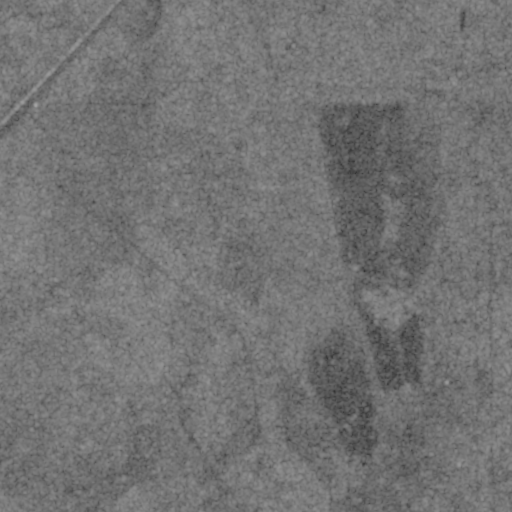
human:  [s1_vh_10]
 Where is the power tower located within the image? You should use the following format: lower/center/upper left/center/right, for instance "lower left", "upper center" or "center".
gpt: The power tower is located in the upper left of the image.
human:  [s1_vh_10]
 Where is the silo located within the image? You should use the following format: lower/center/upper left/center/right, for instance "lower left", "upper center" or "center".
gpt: The silo is located in the upper center of the image.
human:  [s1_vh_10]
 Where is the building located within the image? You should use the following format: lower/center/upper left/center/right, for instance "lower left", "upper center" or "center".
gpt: There is no building in the image.

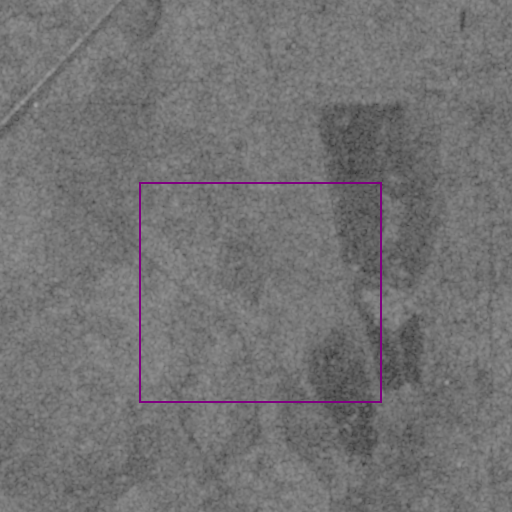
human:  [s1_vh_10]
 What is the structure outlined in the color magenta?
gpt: There is no magenta outline.
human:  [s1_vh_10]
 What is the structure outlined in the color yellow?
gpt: There is no structure outlined in yellow.